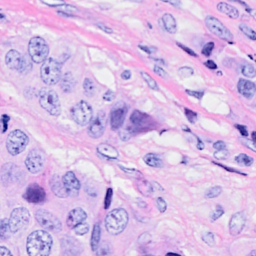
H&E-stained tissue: Breast